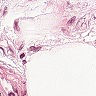
Metastatic tissue present: no